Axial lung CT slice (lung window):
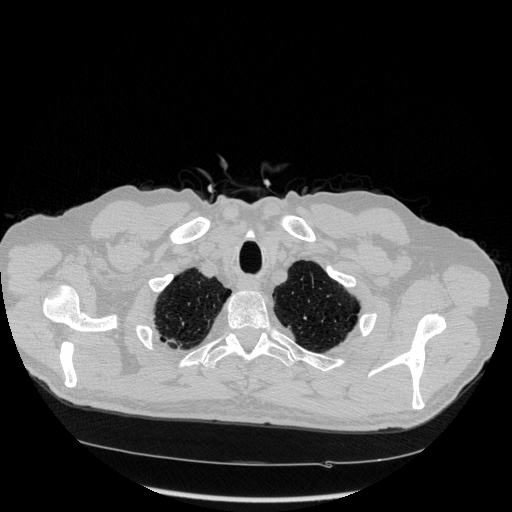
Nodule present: no